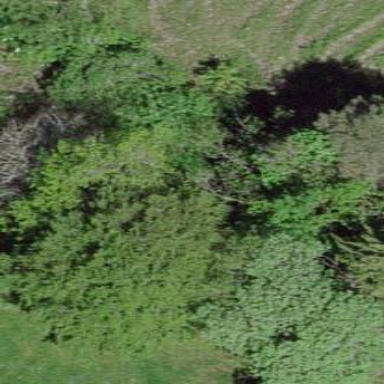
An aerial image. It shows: Forest area.